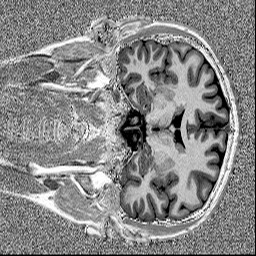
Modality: MP2RAGE
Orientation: coronal
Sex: male